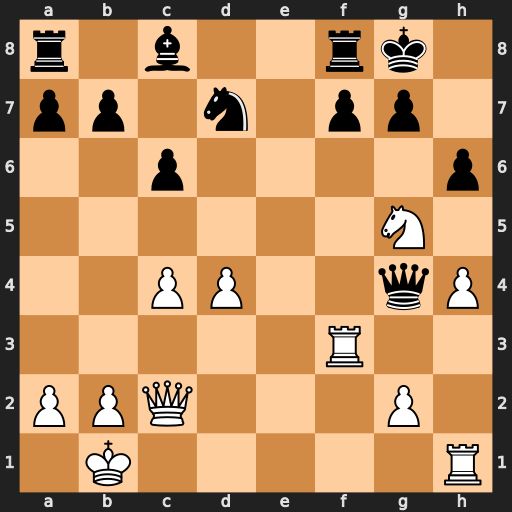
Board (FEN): r1b2rk1/pp1n1pp1/2p4p/6N1/2PP2qP/5R2/PPQ3P1/1K5R
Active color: w
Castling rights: -
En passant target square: -
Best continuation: Qh7#